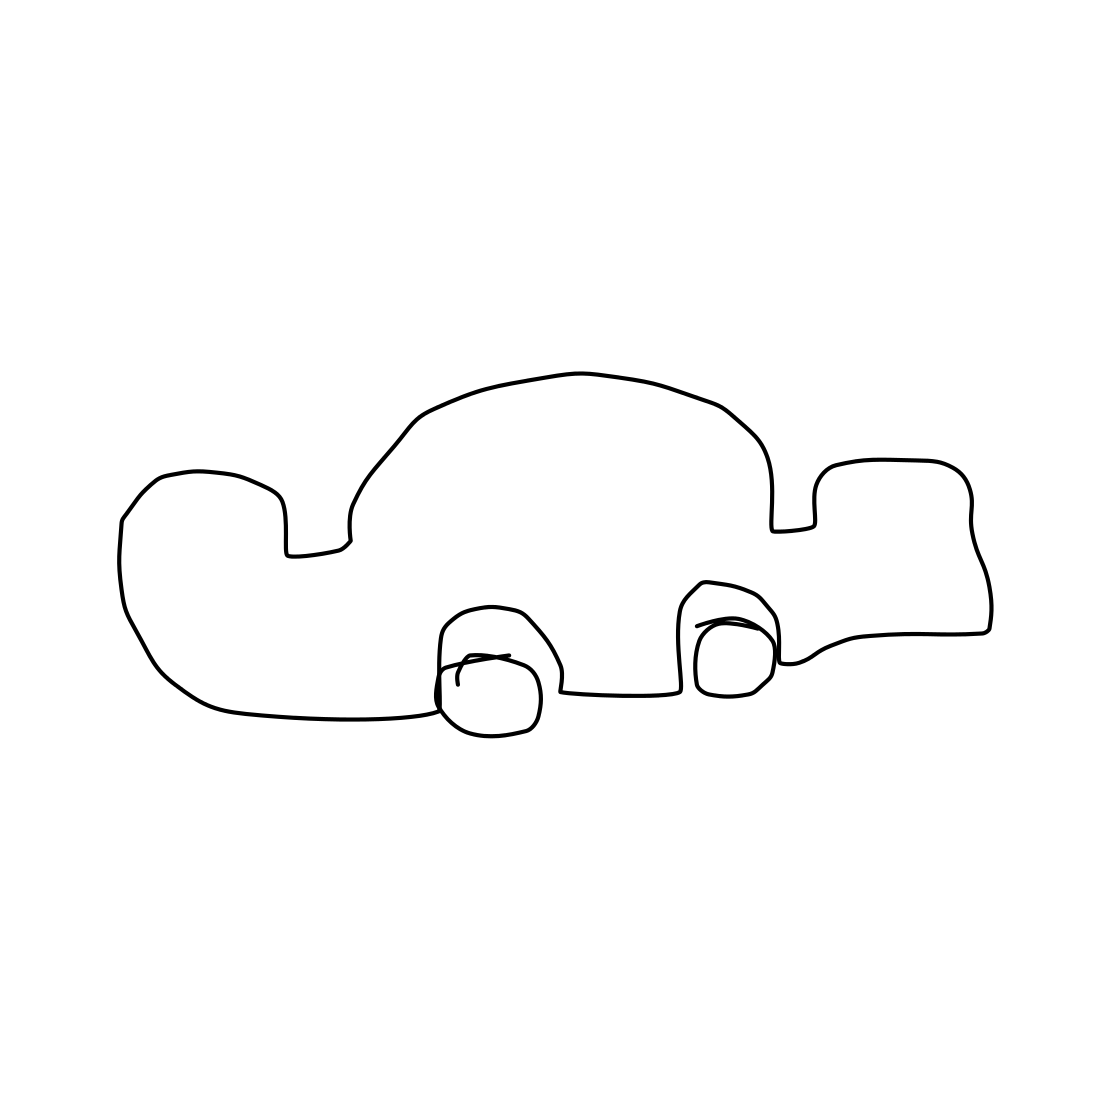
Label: car (sedan)